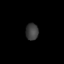
Tissue: skin
Cell type: Others
Senescence score: 0.6764
Nuclear area (px): 205
Mean DAPI intensity: 62.507